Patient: sex M, age 43
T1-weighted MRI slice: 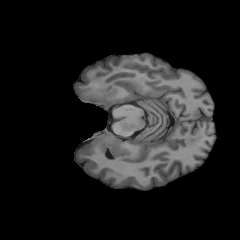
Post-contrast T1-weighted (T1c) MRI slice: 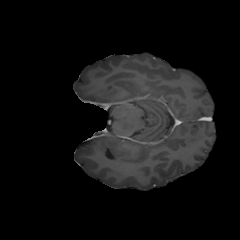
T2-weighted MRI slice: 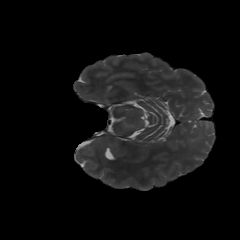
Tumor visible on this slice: yes
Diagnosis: Glioblastoma, IDH-wildtype
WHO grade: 4